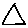
Label: triangle